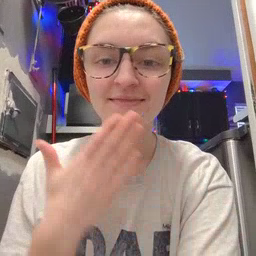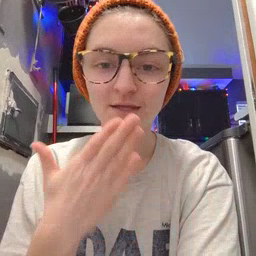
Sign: thankyou